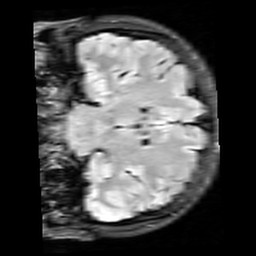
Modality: FLAIR
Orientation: coronal
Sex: female
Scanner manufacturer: siemens
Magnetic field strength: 3 T
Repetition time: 10 s
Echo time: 0.09 s